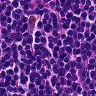
Metastatic tissue present: no